五年级 · 度量几何学
答案:右图中平行四边形的面积是 $26 \mathrm{~cm}^{2}$, 则涂色三角形的面积是 ( ) $\mathrm{cm}^{2}$ 。、

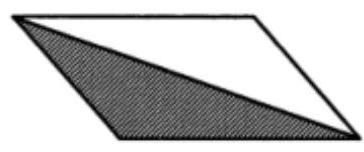
A. 13
B.
答案: A
解析: 答案: A

【分析】观察图形可知, 涂色部分的三角形与平行四边形等底等高, 由三角形面积 $=$ 底 $\times$ 高 $\div 2$, 平行四边形面积 $=$ 底 $\times$ 高, 可知, 涂色三角形面积是平行四边形面积的一半, 据此解题即可。

【详解】 $26 \div 2=13\left(\mathrm{~cm}^{2}\right)$

涂色三角形的面积是 $13 \mathrm{~cm}^{2}$ 。

故答案为: A

【点睛】 掌握三角形和平行四边形的面积公式是解答本题的关键。